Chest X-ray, PA view. Patient: 27 years old, sex M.
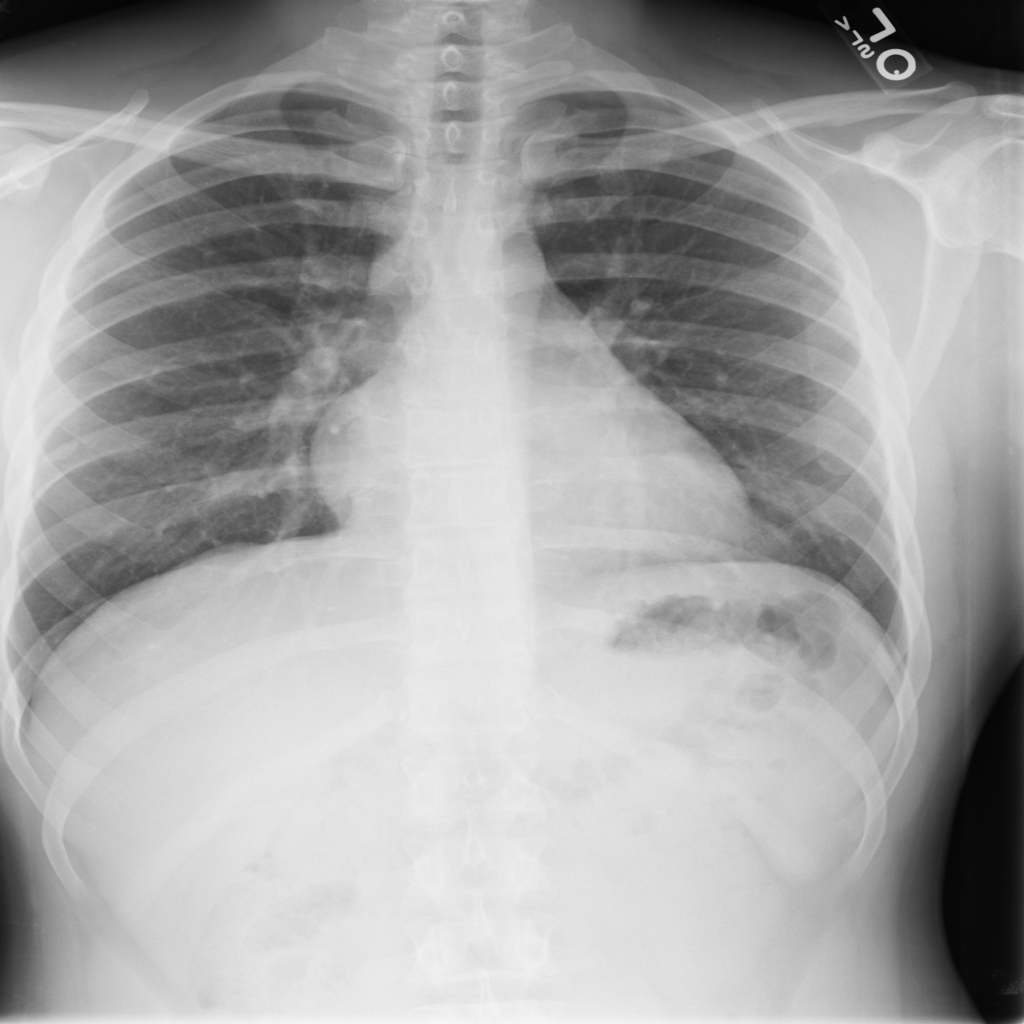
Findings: No Finding